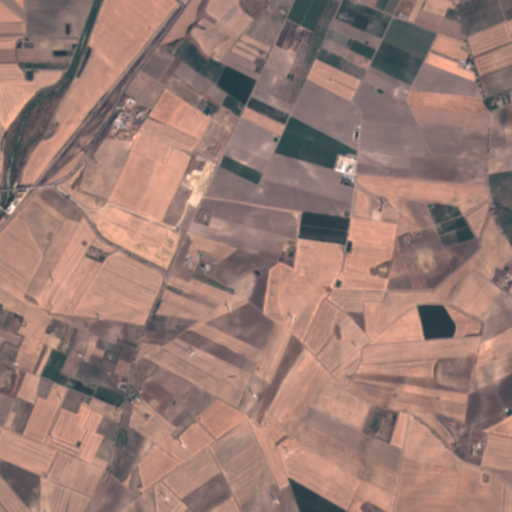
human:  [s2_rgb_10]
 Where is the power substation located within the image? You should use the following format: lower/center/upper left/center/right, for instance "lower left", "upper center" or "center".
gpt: The power substation is located in the center left of the image.
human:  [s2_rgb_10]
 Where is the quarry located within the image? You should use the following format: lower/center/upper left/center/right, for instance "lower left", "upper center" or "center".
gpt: The quarry is located in the lower left of the image.
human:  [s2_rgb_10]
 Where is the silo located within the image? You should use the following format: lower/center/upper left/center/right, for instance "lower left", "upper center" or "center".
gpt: The silo is located in the lower left of the image.
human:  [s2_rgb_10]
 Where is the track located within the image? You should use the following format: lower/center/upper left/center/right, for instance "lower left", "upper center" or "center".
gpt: There is no track in the image.